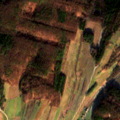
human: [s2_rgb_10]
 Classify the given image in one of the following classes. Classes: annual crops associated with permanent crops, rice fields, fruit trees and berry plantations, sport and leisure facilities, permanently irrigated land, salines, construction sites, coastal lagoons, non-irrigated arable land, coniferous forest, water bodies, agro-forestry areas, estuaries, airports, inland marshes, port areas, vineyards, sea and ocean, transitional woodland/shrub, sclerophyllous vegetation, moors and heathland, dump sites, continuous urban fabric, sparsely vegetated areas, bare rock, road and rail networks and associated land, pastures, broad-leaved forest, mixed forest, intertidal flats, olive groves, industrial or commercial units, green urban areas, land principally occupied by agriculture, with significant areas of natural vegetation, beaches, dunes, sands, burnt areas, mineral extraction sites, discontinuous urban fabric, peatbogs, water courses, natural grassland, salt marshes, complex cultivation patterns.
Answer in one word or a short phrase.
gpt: discontinuous urban fabric, complex cultivation patterns, broad-leaved forest, mixed forest